Question: I'm trying to position six buttons in a specific way but currently the output is almost right but the buttons are not in the exact positions that I want them to be in (with all buttons touching adjacent buttons with no gaps). This is show below:

Could someone have a look at my code to see why the positioning isn't exact?
'''
public void createDirectionButtonPanel() {
JButton northButton = new JButton("north");
JButton southButton = new JButton("south");
JButton westButton = new JButton("west");
JButton eastButton = new JButton("east");
JButton upButton = new JButton("up");
JButton downButton = new JButton("down");
JPanel directionButtonPanel = new JPanel();
// directionButtonPanel.setOpaque(false);
directionButtonPanel.setLayout(new BoxLayout(directionButtonPanel, BoxLayout.Y_AXIS));
JPanel directionRow_1 = new JPanel();
// directionRow_1.setOpaque(false);
directionRow_1.setLayout(new BoxLayout(directionRow_1, BoxLayout.X_AXIS));
directionRow_1.add(Box.createRigidArea(northButton.getPreferredSize()));
directionRow_1.add(northButton);
directionRow_1.add(Box.createRigidArea(northButton.getPreferredSize()));
directionRow_1.add(upButton);
JPanel directionRow_2 = new JPanel();
// directionRow_2.setOpaque(false);
directionRow_2.setLayout(new BoxLayout(directionRow_2, BoxLayout.X_AXIS));
directionRow_2.add(westButton);
directionRow_2.add(Box.createRigidArea(northButton.getPreferredSize()));
directionRow_2.add(eastButton);
directionRow_2.add(Box.createRigidArea(northButton.getPreferredSize()));
JPanel directionRow_3 = new JPanel();
// directionRow_3.setOpaque(false);
directionRow_3.setLayout(new BoxLayout(directionRow_3, BoxLayout.X_AXIS));
directionRow_3.add(Box.createRigidArea(northButton.getPreferredSize()));
directionRow_3.add(southButton);
directionRow_3.add(Box.createRigidArea(northButton.getPreferredSize()));
directionRow_3.add(downButton);
upButton.setMaximumSize(southButton.getPreferredSize());
northButton.setMaximumSize(southButton.getPreferredSize());
westButton.setMaximumSize(southButton.getPreferredSize());
southButton.setMaximumSize(southButton.getPreferredSize());
downButton.setMaximumSize(southButton.getPreferredSize());
eastButton.setMaximumSize(southButton.getPreferredSize());
directionButtonPanel.add(directionRow_1);
directionButtonPanel.add(directionRow_2);
directionButtonPanel.add(directionRow_3);
}
'''
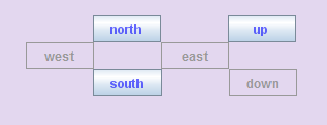
Answer: Try this. GridLayout seems appropriate, as JavaDoc says: 'Creates a grid layout with the specified number of rows and columns. All components in the layout are given equal size.' Also saves you the trouble of having to arrange the rows yourself. Just add everything to your 'directionButtonPanel'.
'''
JButton northButton = new JButton("north");
JButton southButton = new JButton("south");
JButton westButton = new JButton("west");
JButton eastButton = new JButton("east");
JButton upButton = new JButton("up");
JButton downButton = new JButton("down");
JPanel directionButtonPanel = new JPanel();
directionButtonPanel.setLayout(new GridLayout(3,4));
// row 1
directionButtonPanel.add(new JPanel());
directionButtonPanel.add(northButton);
directionButtonPanel.add(new JPanel());
directionButtonPanel.add(upButton);
// row 2
directionButtonPanel.add(westButton);
directionButtonPanel.add(new JPanel());
directionButtonPanel.add(eastButton);
directionButtonPanel.add(new JPanel());
// row 3
directionButtonPanel.add(new JPanel());
directionButtonPanel.add(southButton);
directionButtonPanel.add(new JPanel());
directionButtonPanel.add(downButton);
'''